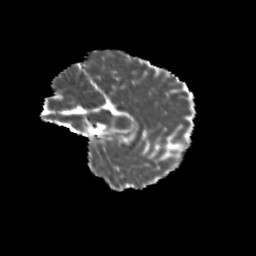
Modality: MD
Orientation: sagittal
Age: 10
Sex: male
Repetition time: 9.512 s
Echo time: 0.089 s